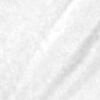
Label: change